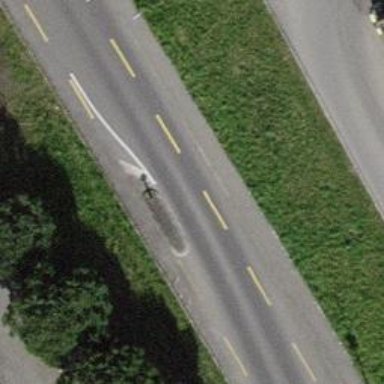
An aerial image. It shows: Chicane for traffic calming.